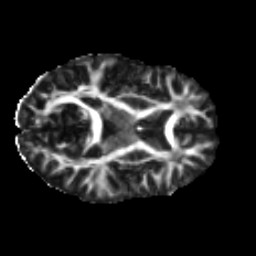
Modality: FA
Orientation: axial
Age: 29
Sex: female
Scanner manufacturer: ge
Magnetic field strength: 3 T
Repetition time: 7.8 s
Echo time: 0.0606 s